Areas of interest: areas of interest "Used Car Trading"
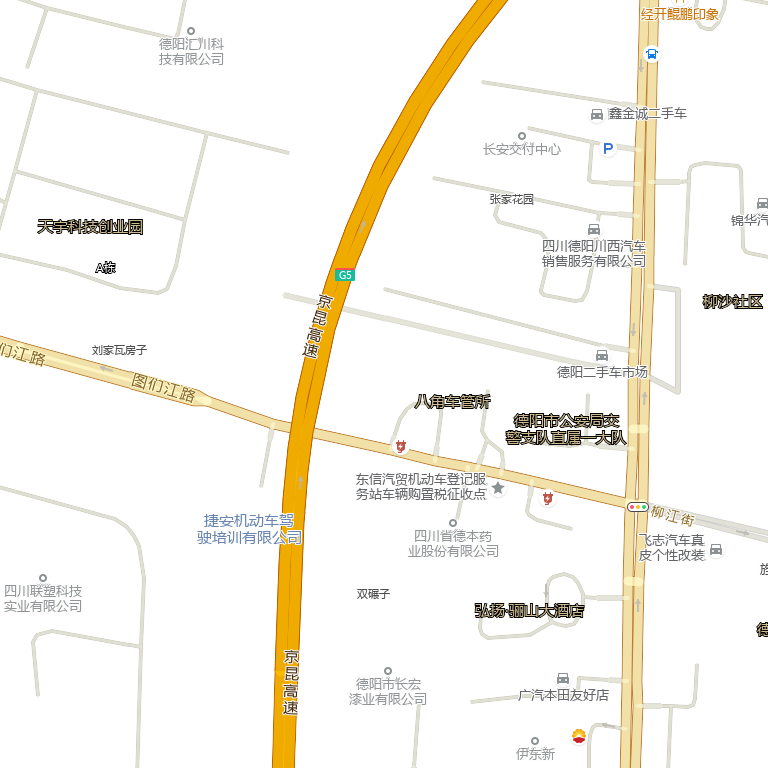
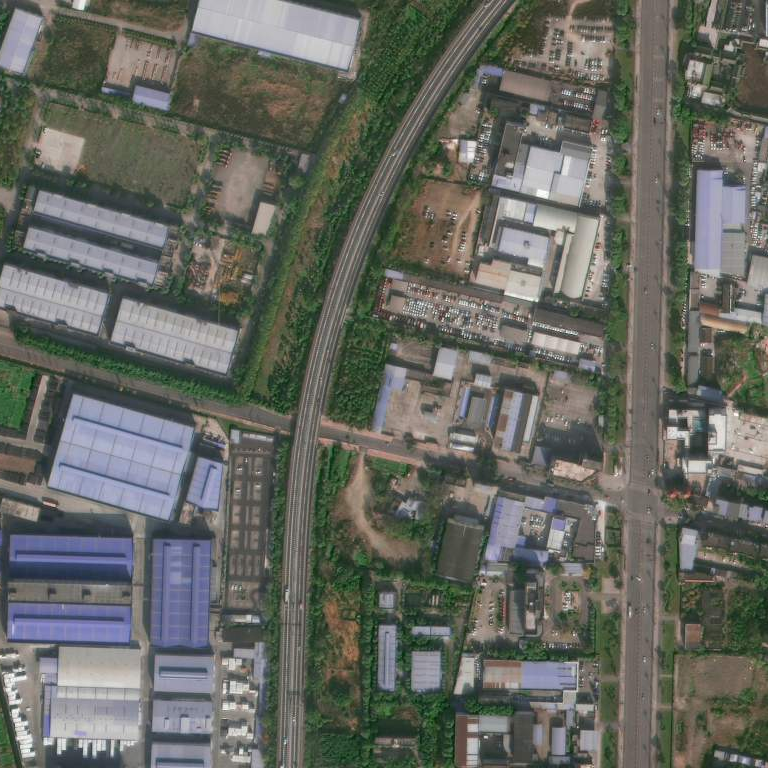